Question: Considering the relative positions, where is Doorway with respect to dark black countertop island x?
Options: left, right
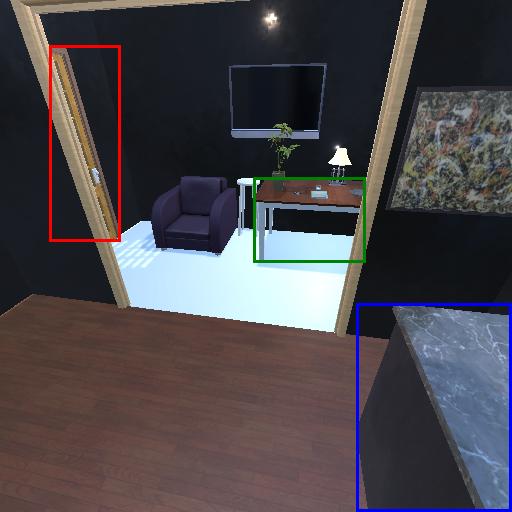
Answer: left